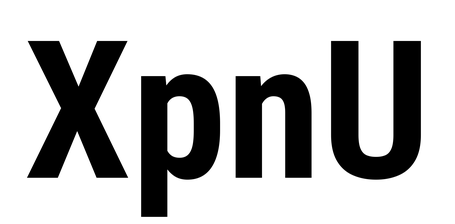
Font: Roboto_Condensed_Bold